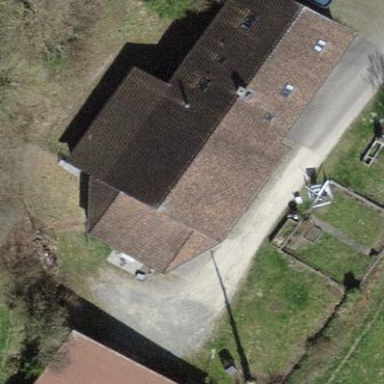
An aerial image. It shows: Farmyard in rural farm setting.